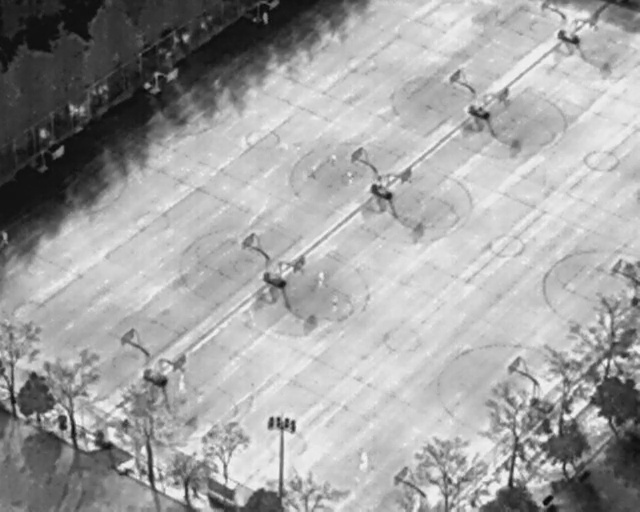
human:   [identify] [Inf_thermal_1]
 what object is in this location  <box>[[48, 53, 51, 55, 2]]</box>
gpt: <ref>1 medium person at the center</ref>

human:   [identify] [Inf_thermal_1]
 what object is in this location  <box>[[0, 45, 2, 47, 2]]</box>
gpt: <ref>1 medium person at the left</ref>

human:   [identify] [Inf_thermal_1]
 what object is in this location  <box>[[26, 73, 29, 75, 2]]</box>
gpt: <ref>1 medium person at the bottom left</ref>

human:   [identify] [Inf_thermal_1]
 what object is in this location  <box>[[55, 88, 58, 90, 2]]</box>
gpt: <ref>1 medium person at the bottom</ref>